Question: I'm attempting to use the functionality of AssetManager.list() for a game, but a single call takes an incredible amount of time (~0.5-1.0 seconds). To make matters worse, the only source I can find for AssetManager lists the following definition, without any clear subclasses:
'''
public native final String[] list(String path)
throws IOException;
'''

While this should be a slow method, times of up to a second are ridiculous (this is testing on a variety of Nexus 7's and 10's). Any help?
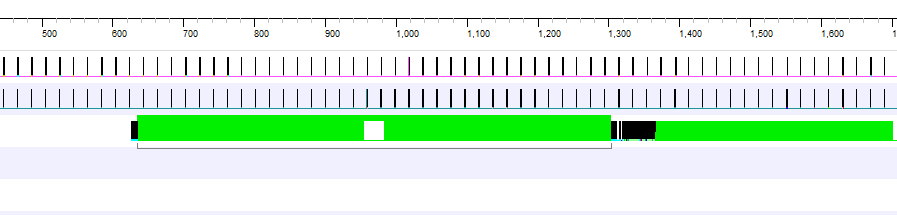
Answer: I solved this problem by using an index-file that is generated by an automatic Eclipe-Builder.
See my answer here: <URL>